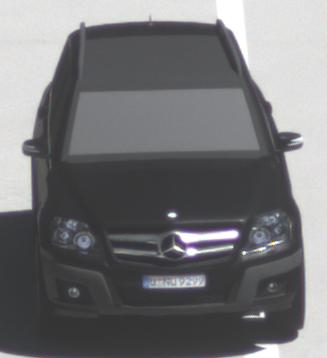
Make: Mercedes-Benz
Model: GLK 280
Detailed model: GLK-Class (204)
Model produced from: 2008/10
Model produced until: 2009/04
Doors: 5
Color: black
Road condition: dry road
Daytime: midday
Contrast: high contrast